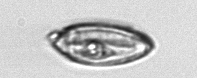
Label: Katodinium_or_Torodinium